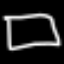
Label: square